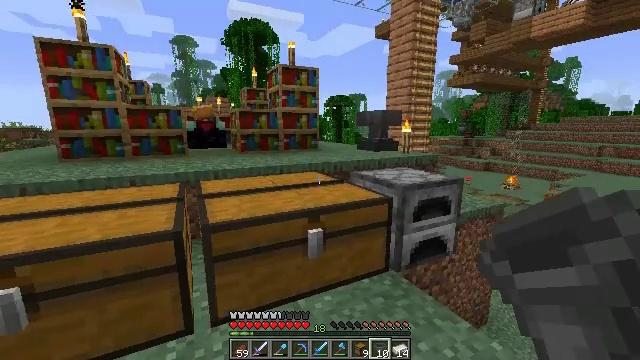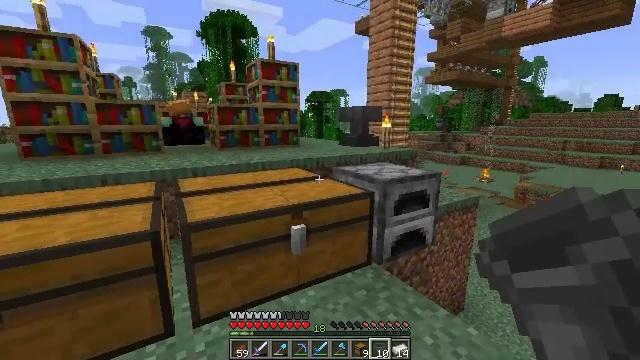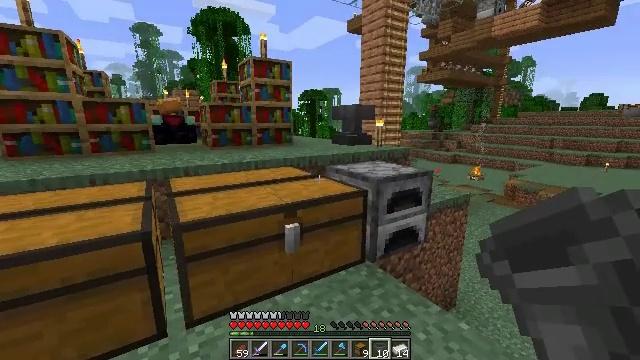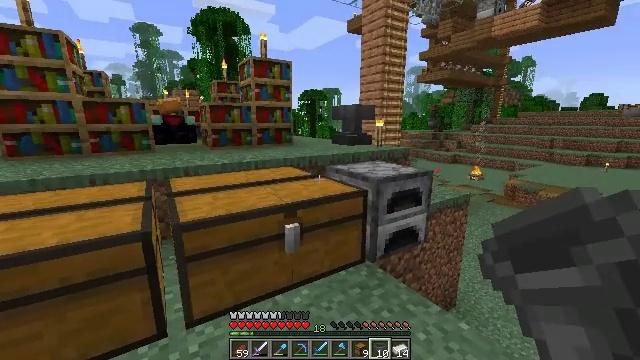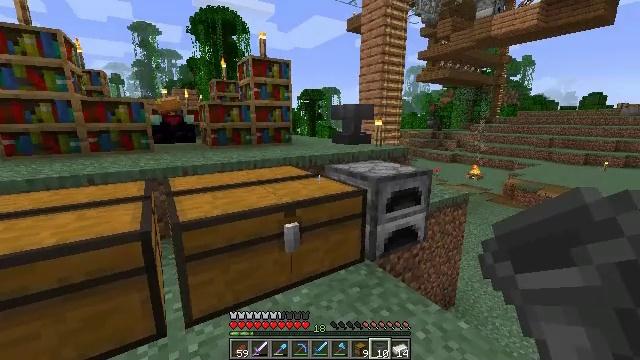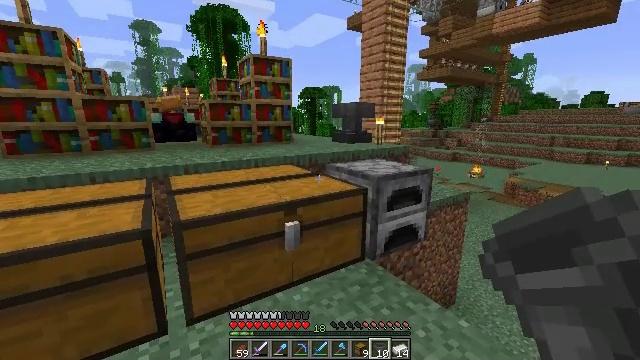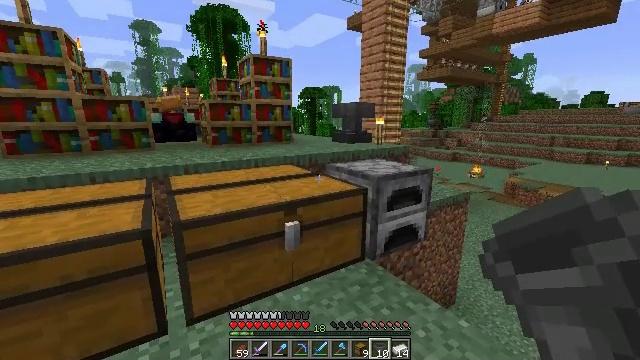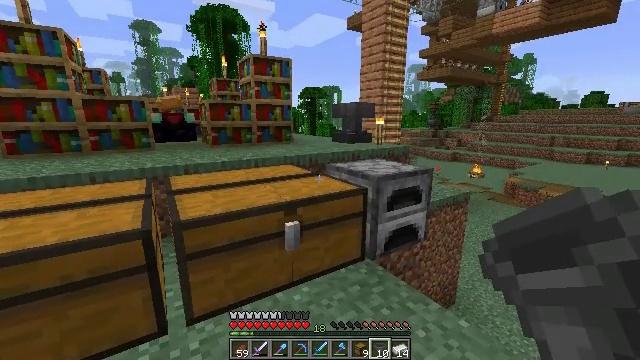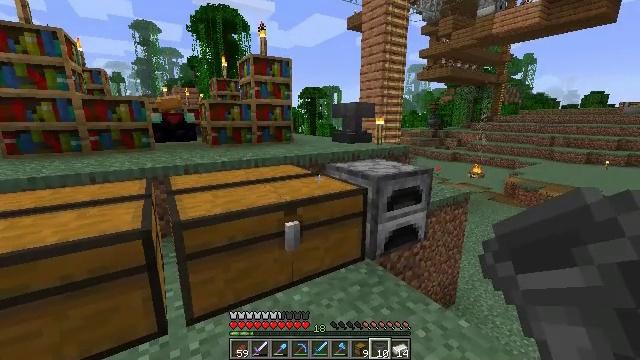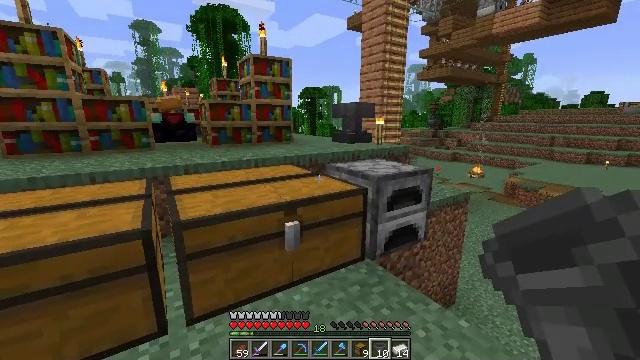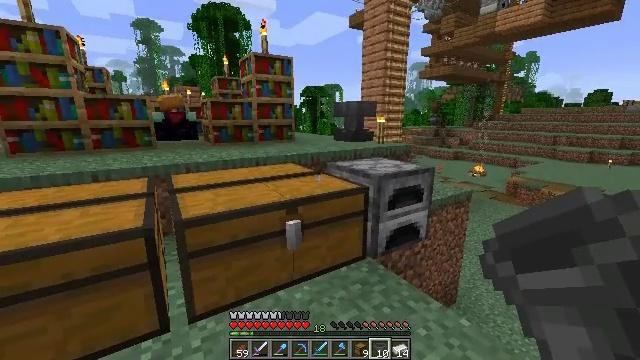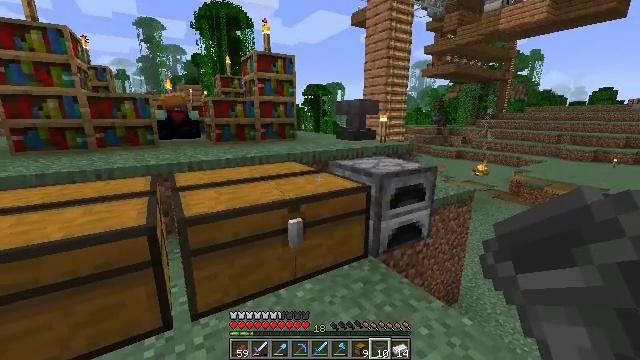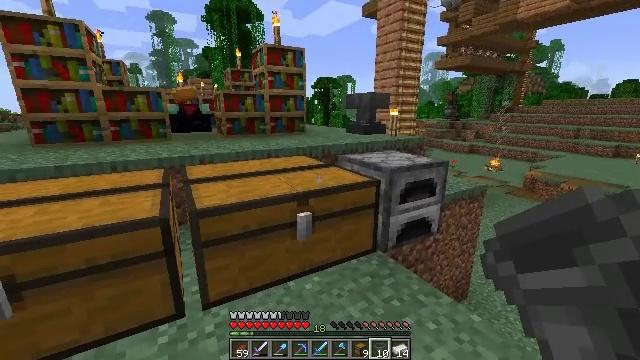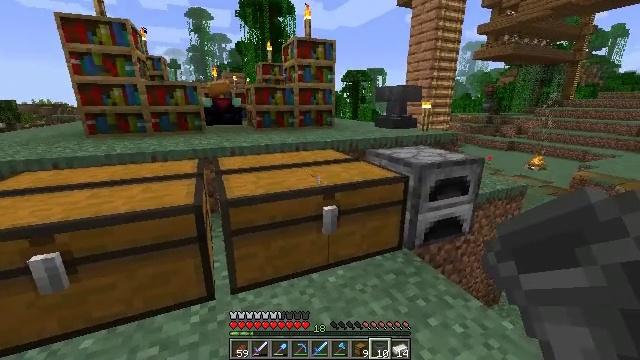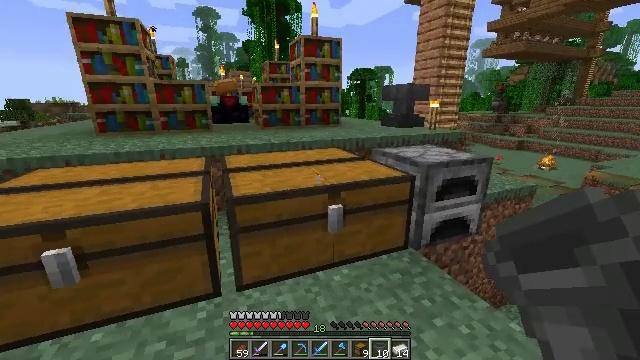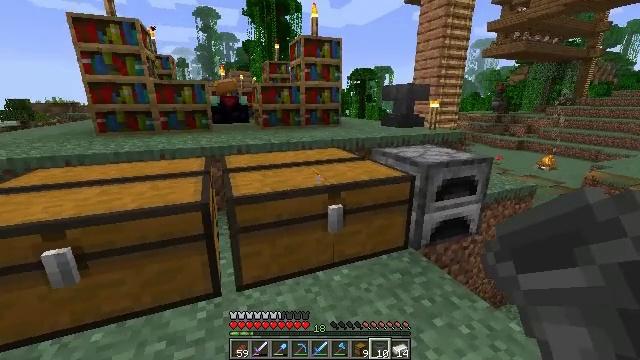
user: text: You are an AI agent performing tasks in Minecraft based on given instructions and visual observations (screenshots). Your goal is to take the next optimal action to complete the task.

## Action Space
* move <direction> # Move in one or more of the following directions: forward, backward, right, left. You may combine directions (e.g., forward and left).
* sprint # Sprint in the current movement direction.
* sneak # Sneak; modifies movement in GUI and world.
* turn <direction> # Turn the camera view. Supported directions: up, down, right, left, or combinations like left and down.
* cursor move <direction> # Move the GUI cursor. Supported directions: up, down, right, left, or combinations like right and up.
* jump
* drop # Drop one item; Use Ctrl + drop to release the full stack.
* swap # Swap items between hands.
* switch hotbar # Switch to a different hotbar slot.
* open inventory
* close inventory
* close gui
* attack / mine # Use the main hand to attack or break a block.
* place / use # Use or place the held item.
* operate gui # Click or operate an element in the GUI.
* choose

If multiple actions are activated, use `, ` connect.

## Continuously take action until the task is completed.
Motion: motion action
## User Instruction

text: Get the furnace back into your inventory.
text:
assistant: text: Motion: turn right
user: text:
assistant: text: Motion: turn right
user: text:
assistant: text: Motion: no_op
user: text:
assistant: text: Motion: no_op
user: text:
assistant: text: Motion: no_op
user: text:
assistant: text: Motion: no_op
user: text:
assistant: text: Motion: no_op
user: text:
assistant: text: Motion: no_op
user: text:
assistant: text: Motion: no_op
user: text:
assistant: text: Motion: no_op
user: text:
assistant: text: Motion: no_op
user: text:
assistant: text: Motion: turn left and down
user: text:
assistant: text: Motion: turn left and down
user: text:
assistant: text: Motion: turn left
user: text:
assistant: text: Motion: no_op
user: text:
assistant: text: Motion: turn right
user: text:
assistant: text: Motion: turn right and down
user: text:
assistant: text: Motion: turn right and down
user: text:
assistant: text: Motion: turn right
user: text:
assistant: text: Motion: no_op
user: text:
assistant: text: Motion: no_op
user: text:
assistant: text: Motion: no_op
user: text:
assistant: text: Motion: no_op
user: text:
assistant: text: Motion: move forward
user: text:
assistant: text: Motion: move forward
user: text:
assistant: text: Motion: move forward
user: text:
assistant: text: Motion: move forward, turn right and down
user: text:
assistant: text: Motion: move forward, turn right and down
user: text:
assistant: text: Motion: move forward, turn right and down
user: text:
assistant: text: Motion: move forward, turn right and down